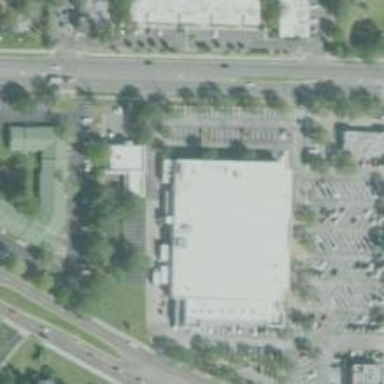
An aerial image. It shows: Supermarket.